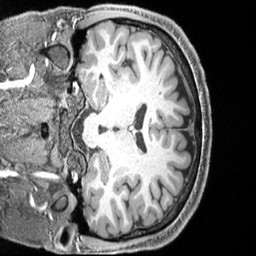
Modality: T1w
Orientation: coronal
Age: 30
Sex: male
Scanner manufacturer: siemens
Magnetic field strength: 3 T
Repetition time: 2.4 s
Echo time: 0.00228 s